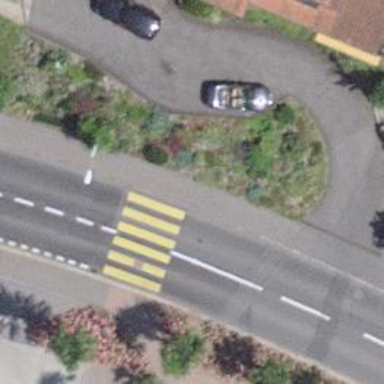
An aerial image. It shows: Uncontrolled zebra crossing with zebra markings.